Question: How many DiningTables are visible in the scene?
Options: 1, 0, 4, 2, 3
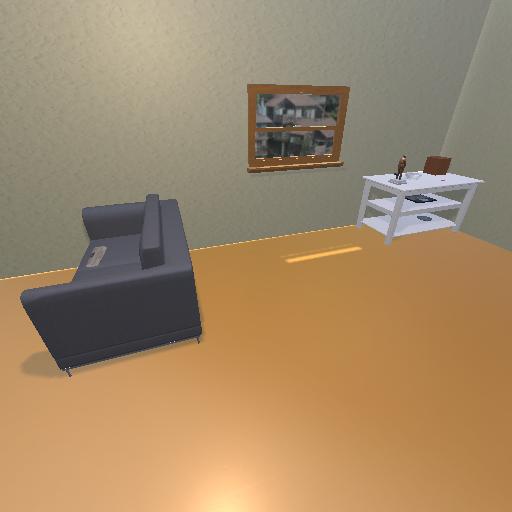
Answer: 1